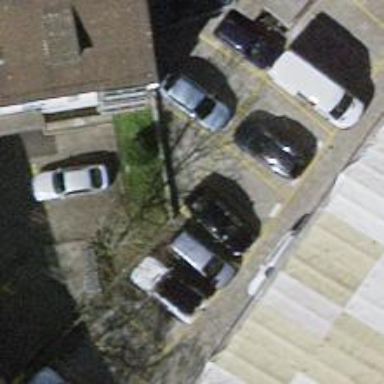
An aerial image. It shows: Car-sharing service available at this location.